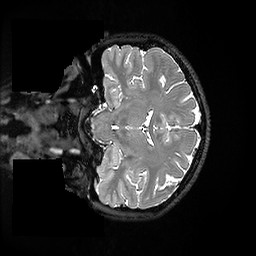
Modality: T2w
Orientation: coronal
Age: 23
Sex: female
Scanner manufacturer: ge
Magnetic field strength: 3 T
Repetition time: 3.202 s
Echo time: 0.0669 s